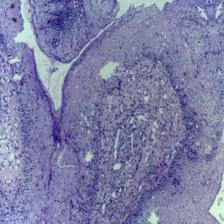
Diagnosis: Normal